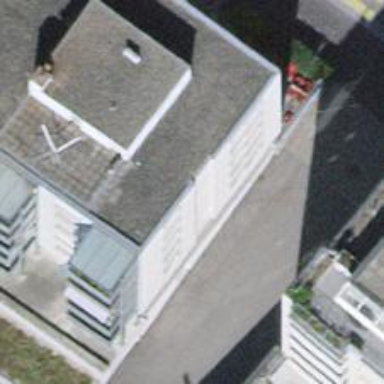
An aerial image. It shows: Cafe.